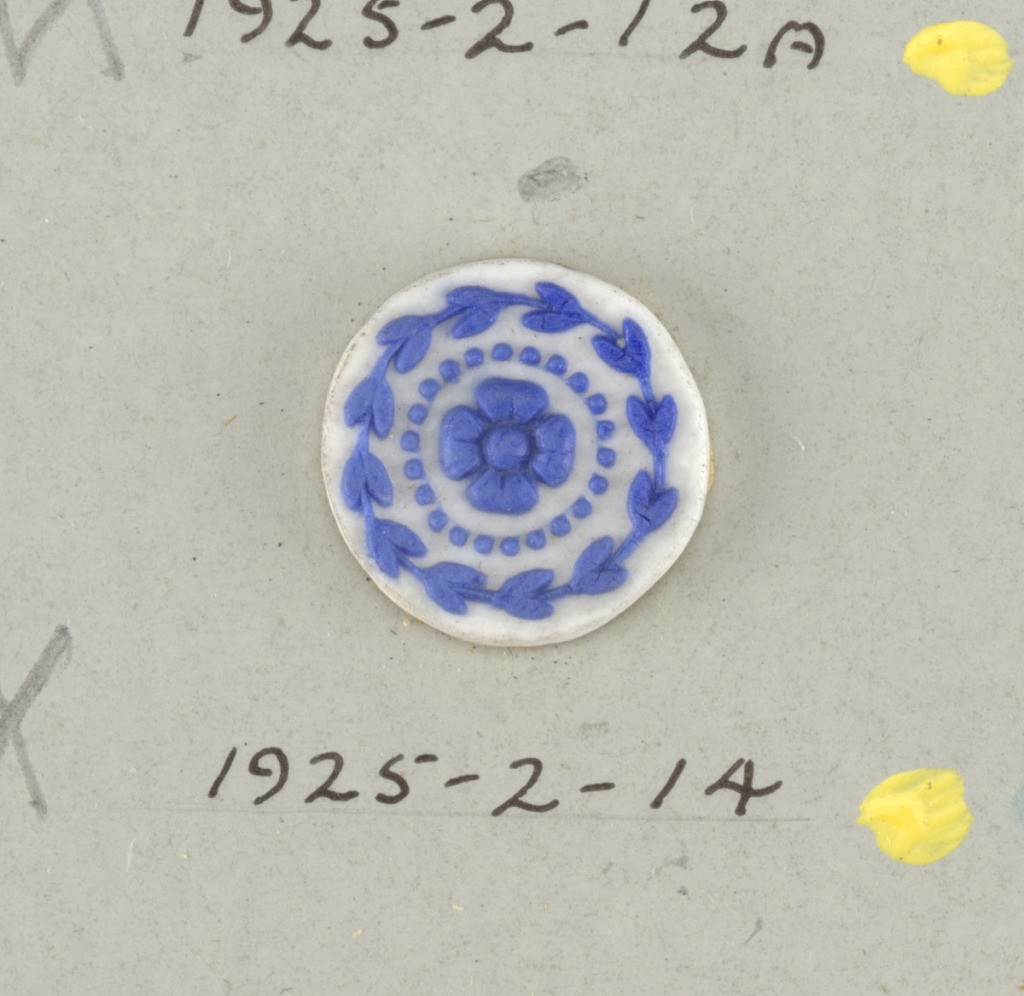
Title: Button
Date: late 18th century
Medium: Stoneware
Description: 1925-2-14: Circular medallion in the style of Wedgwood Jasper...